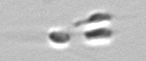
Label: Dinobryon